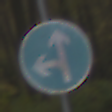
Verkehrszeichen: VorgeschriebeneFahrtrichtungGeradeausOderLinks
Umgebung: Outdoor, Nature
Tageszeit: MorningAfternoon
Wetter: Overcast
Licht: Natural
Jahreszeit: Autumn
Kontrast: LowContrast